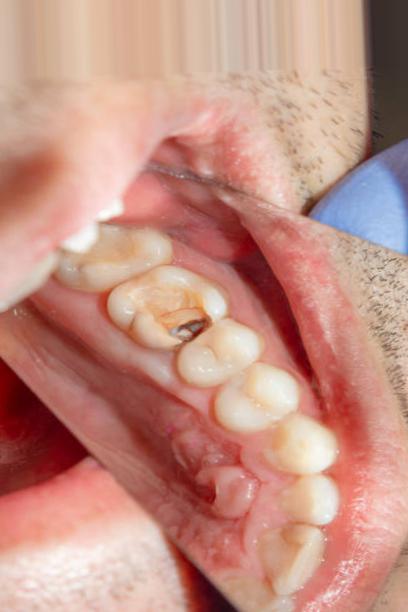
Condition: Caries